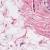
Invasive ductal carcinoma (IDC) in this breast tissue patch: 0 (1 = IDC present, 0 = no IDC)